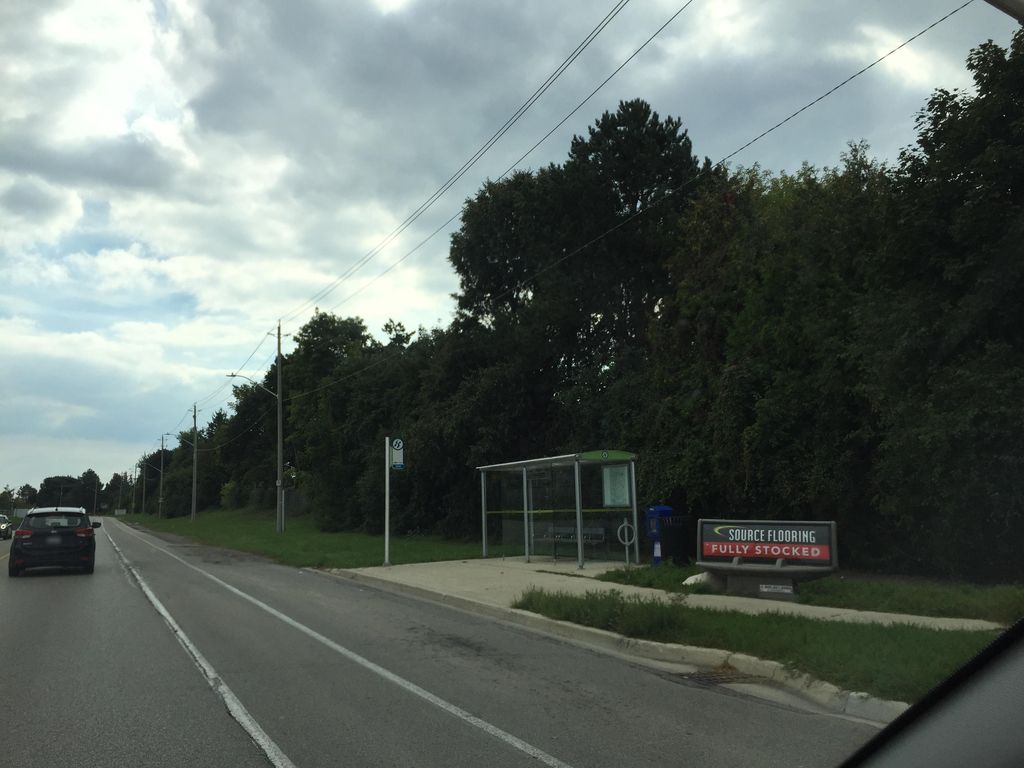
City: kitchener-waterloo